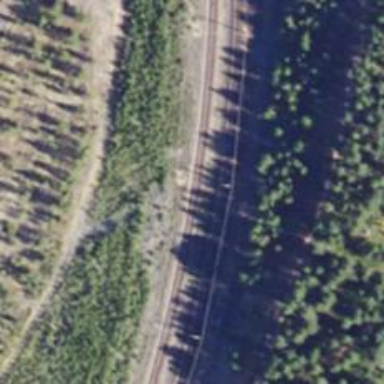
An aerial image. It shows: Siding railway line with electrified contact line for the trains.